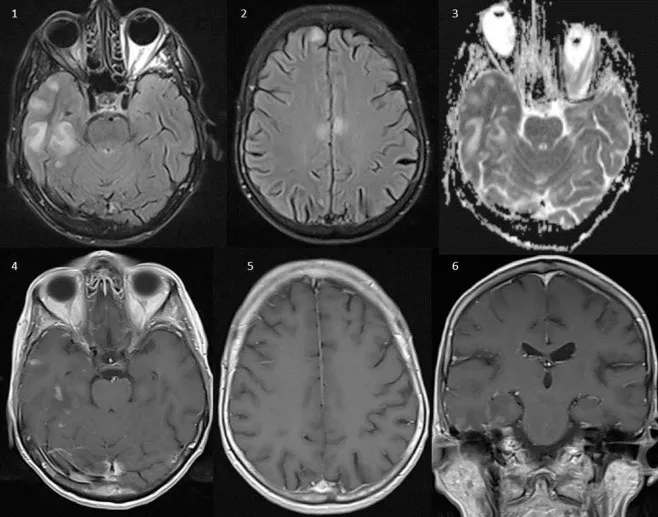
Brain magnetic resonance imaging (Siemens Aera 1.5 T). Axial FLAIR (1, 2), axial ADC-maps (3), axial T1 after intravenous gadolinium (4, 5), and coronal T1 after intravenous gadolinium (6). Several lesions with high T2-signal on FLAIR in the right temporal lobe, bilateral in the frontal lobe, and the callosal body without signs of restricted diffusion on the ADC-maps, compatible with vasogenic edema. Several lesions in the right temporal lobe show patchy contrast enhancement after intravenous administration of gadolinium-based contrast (4-6). None of the lesions were hemorrhagic.
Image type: radiology (mri)